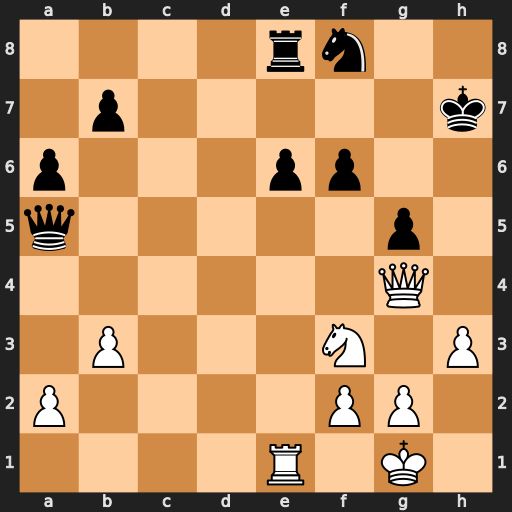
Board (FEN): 4rn2/1p5k/p3pp2/q5p1/6Q1/1P3N1P/P4PP1/4R1K1
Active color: w
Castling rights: -
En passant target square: -
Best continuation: Qh5+ Kg8 Qxe8